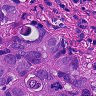
Metastatic tissue present: yes